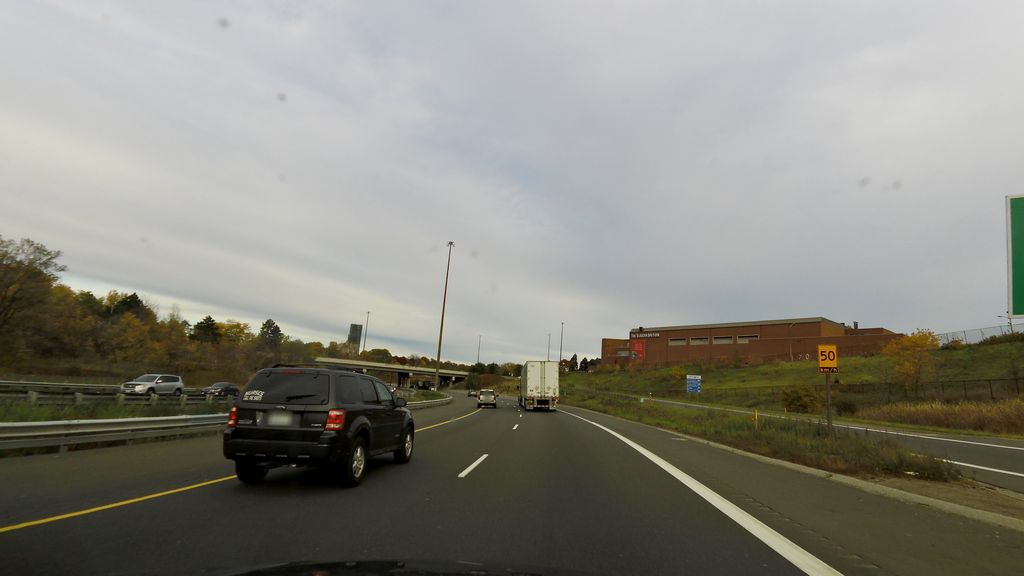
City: hamilton